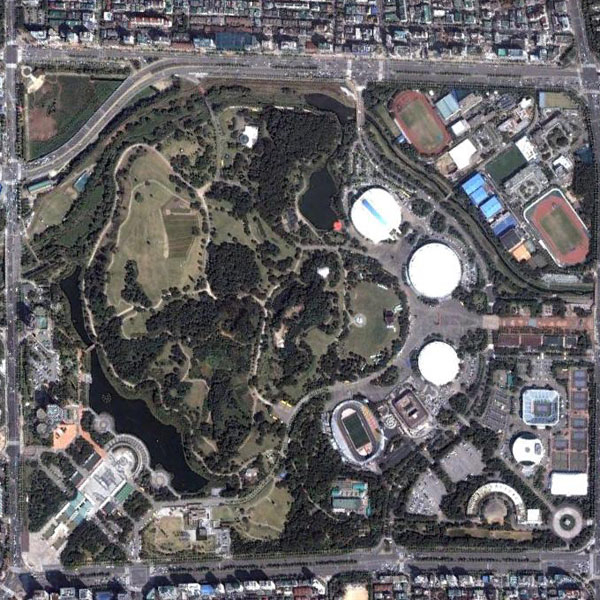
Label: Park